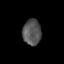
Tissue: lung
Cell type: Epithelial cells
Senescence score: 0.2228
Nuclear area (px): 465
Mean DAPI intensity: 85.406